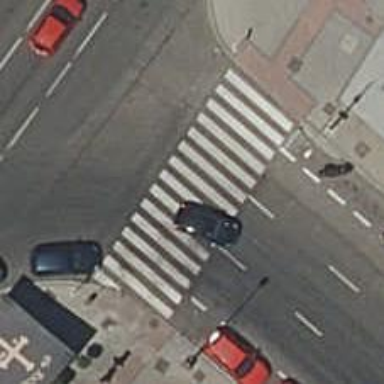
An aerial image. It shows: Uncontrolled zebra crossing on the road.